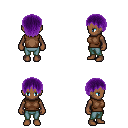
a pixel art fantasy rpg character, female body template, human, dark skin, brown sleeveless shirt, teal pants, purple plain hairstyle, four views (front, back, left, right), 2x2 character sprite sheet, small pixel art, hard edges, no anti-aliasing